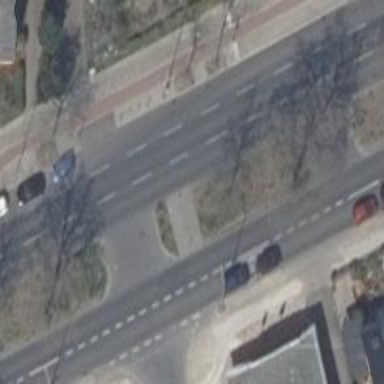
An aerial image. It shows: Uncontrolled footway crossing with pedestrian island.